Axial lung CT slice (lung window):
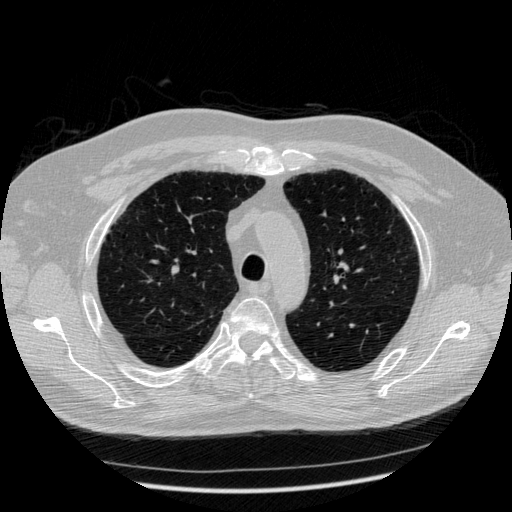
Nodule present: no